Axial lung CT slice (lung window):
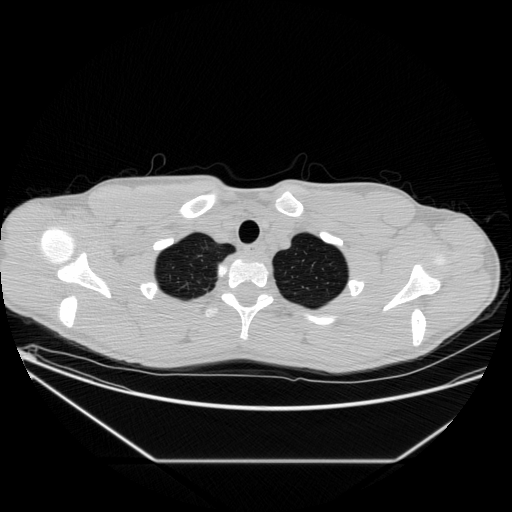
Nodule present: no